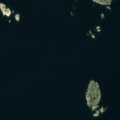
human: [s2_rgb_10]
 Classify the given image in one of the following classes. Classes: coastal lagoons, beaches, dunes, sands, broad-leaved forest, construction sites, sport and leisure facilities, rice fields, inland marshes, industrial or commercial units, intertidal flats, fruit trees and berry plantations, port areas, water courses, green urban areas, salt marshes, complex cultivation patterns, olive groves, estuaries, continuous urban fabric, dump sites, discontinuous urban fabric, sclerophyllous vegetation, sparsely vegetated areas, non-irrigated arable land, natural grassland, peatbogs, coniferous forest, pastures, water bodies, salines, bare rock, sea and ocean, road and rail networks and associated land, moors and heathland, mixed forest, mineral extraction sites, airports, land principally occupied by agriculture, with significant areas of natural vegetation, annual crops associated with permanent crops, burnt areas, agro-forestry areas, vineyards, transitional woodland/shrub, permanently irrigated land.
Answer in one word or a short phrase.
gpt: sea and ocean